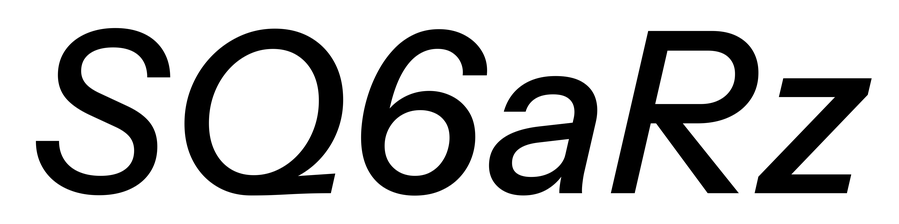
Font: InstrumentSans-Italic_Medium_Italic